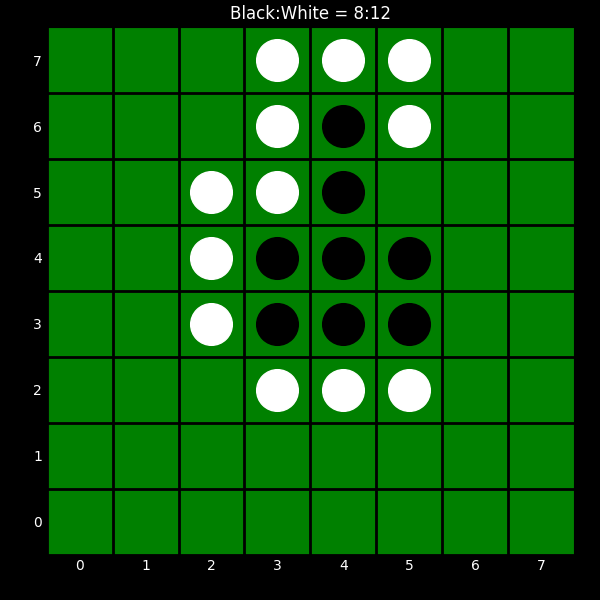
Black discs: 8
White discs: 12